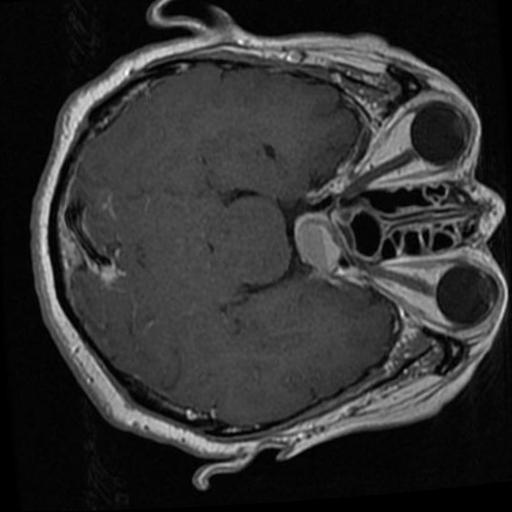
Label: brain_tumor